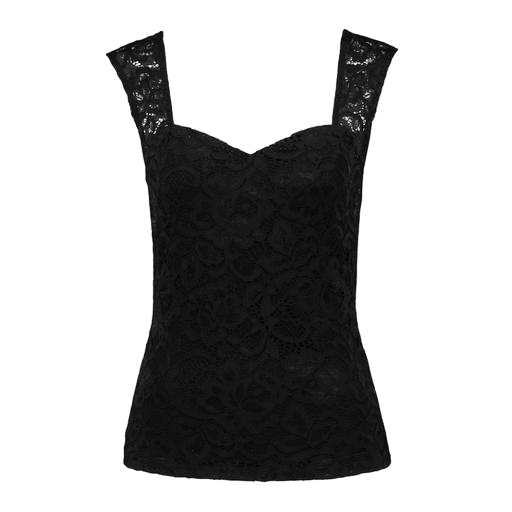
black lace tank top, black lace tank, black lace cami, white background